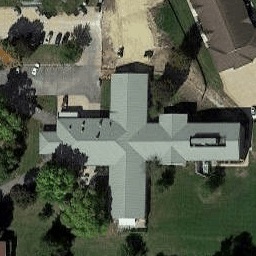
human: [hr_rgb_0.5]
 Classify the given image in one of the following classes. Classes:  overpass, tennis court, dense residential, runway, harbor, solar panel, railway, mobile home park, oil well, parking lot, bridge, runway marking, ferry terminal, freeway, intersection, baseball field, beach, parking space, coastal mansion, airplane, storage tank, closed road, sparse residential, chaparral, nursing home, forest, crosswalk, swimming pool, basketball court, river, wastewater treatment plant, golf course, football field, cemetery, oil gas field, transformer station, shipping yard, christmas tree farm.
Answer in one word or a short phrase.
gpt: nursing home